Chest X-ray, PA view. Patient: 47 years old, sex M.
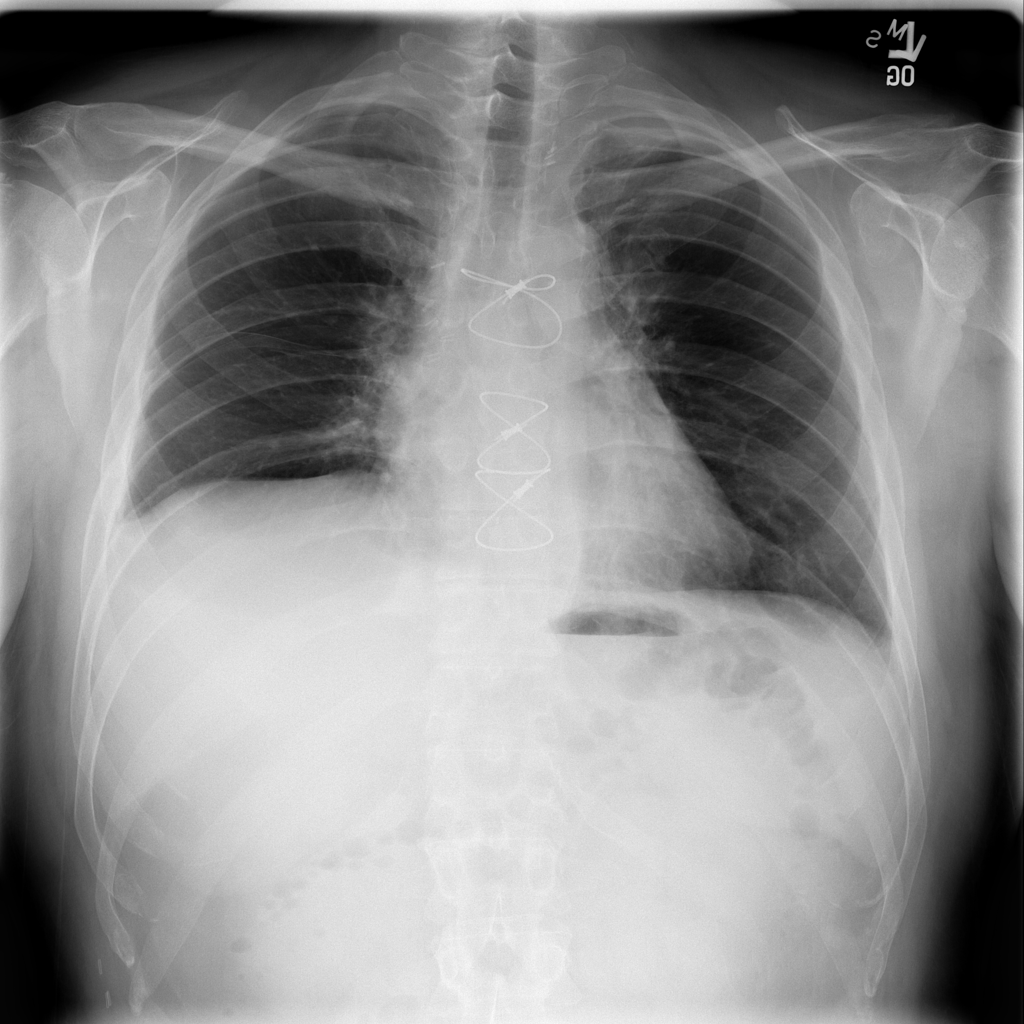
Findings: No Finding